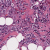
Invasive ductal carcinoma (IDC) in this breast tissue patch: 1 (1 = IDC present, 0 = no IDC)